Question: So basically I'm doing a layout with a large image feature, that can move from one picture to another using arrows beneath. Honestly it's quite a lot like the front page of flipboard.com, in regard to the picture feature. '''
.feature-nav {
width: 234px;
margin: auto;
}
.prev-arrow {
display: inline;
font-size: 30px;
color: #B6B6B6;
}
.prev-arrow:hover {
color: #428bca;
}
.feature-nav ul {
display: inline;
}
.feature-nav li {
display: inline;
}
.nav-dot a {
font-size: 30px;
color: #B6B6B6;
}
.next-arrow {
display: inline;
font-size: 30px;
color: #B6B6B6;
}
.next-arrow:hover {
color: #428bca;
}
'''
'''
<div class="feature-nav">
<a href="#" class="prev-arrow">&lt;</a>
<ul>
<li class="nav-dot"><a href="#">&#8226;</a></li>
<li class="nav-dot"><a href="#">&#8226;</a></li>
<li class="nav-dot"><a href="#">&#8226;</a></li>
</ul>
<a href="#" class="next-arrow">&gt;</a>
</div>
'''
The output:

Does anyone know why the dots and right arrow are so far shifted from the left arrow? I've tried adjusting padding, margins, the "left: " property, and all of them work accept the make the left arrow not select properly, it only recognizes that you're hovering over it if you hover over a very small certain area. Right now, with the shown code, it doesn't do that, but the positioning is off. Does anyone have any ideas?
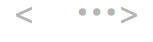
Answer: Because unordered lists have a default padding that you can get rid of by adding 'padding:0' to your '.feature-nav ul' rules:
'''
.feature-nav {
width: 234px;
margin: auto;
}
.prev-arrow {
display: inline;
font-size: 30px;
color: #B6B6B6;
}
.prev-arrow:hover {
color: #428bca;
}
.feature-nav ul {
display: inline;
padding:0;
}
.feature-nav li {
display: inline;
}
.nav-dot a {
font-size: 30px;
color: #B6B6B6;
}
.next-arrow {
display: inline;
font-size: 30px;
color: #B6B6B6;
}
.next-arrow:hover {
color: #428bca;
}
'''
'''
<div class="feature-nav">
<a href="#" class="prev-arrow">&lt;</a>
<ul>
<li class="nav-dot"><a href="#">*</a></li>
<li class="nav-dot"><a href="#">*</a></li>
<li class="nav-dot"><a href="#">*</a></li>
</ul>
<a href="#" class="next-arrow">&gt;</a>
</div>
'''